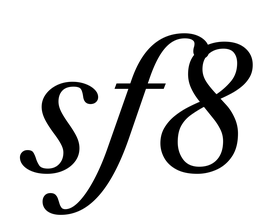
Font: LibreCaslonText-Italic_Italic